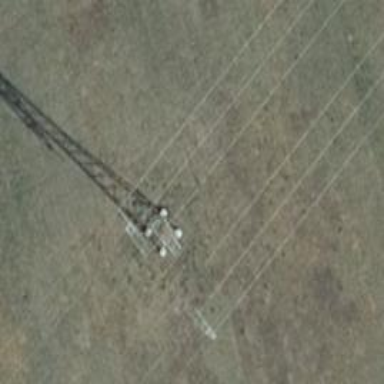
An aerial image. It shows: Power tower.